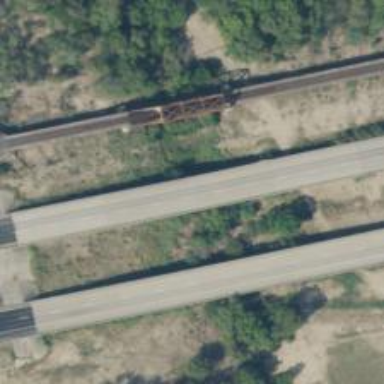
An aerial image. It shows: Bridge crossing over expressway trunk road.